Field crop: maize
Growth stage: 1
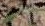
Species: atriplex